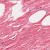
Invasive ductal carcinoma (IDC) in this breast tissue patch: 0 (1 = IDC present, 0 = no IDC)